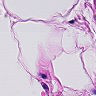
Metastatic tissue present: no